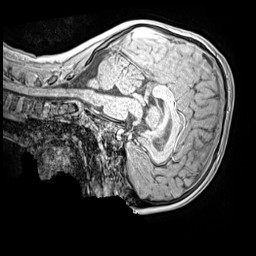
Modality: MP2RAGE
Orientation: sagittal
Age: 11
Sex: male
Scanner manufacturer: siemens
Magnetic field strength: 3 T
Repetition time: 4 s
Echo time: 0.00299 s